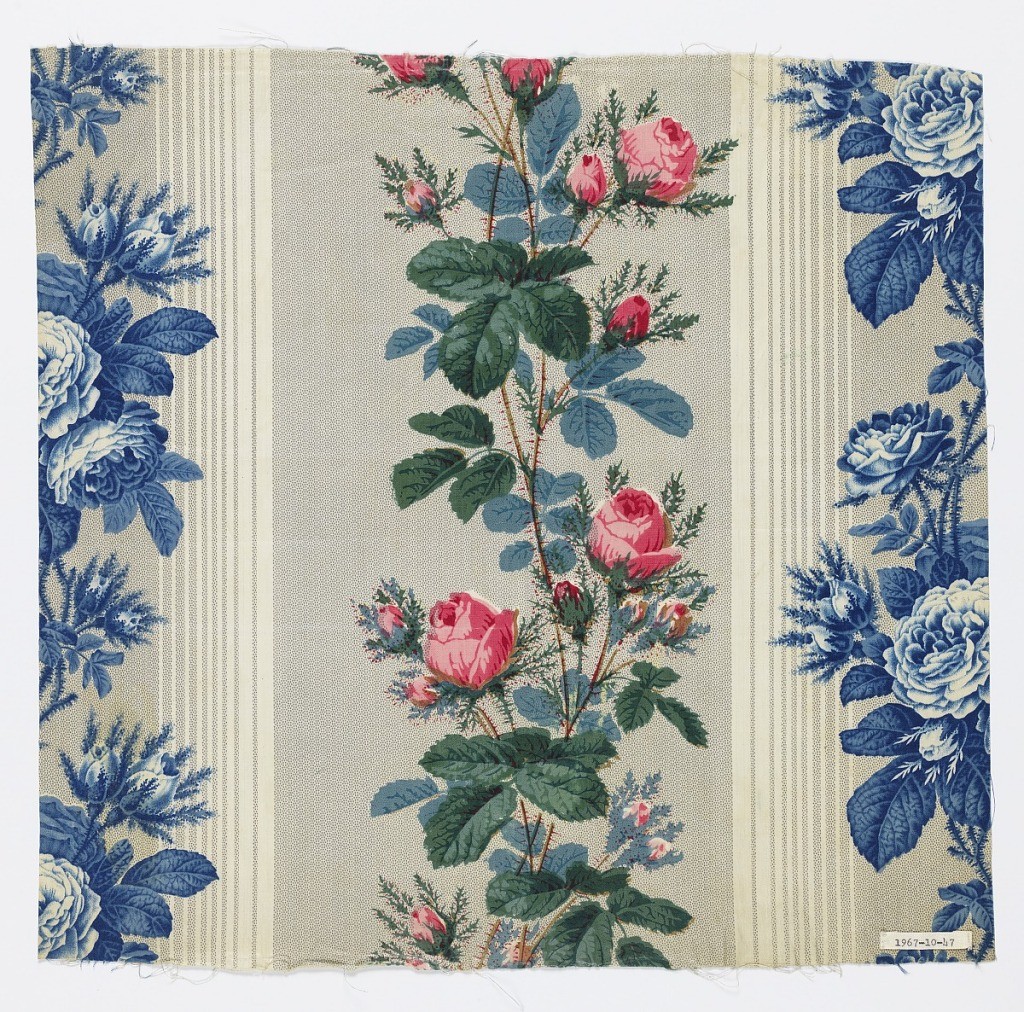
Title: Textile
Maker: Schwartz-Huguenin
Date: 1851–63
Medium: cotton Technique: printed by engraved roller and block printed; glazed
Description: Ground broad fancy grey stripe, composed of minute dots. Flower design printed over ground; spray of pink moss roses with bright green foliage alternating with sprays of roses in shades of blue-glazed.